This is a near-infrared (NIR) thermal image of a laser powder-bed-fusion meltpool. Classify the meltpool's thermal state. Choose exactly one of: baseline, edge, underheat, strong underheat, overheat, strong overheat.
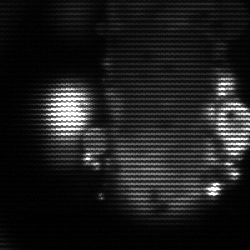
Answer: strong underheat